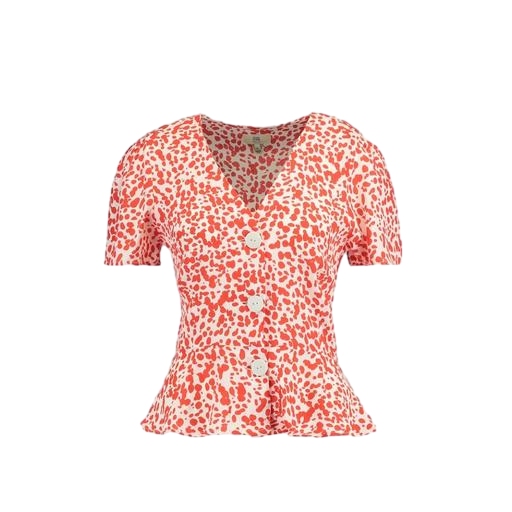
multicolor nly button front blouse, red printed button-front shirt, red floral-print top, white background